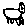
Label: cat